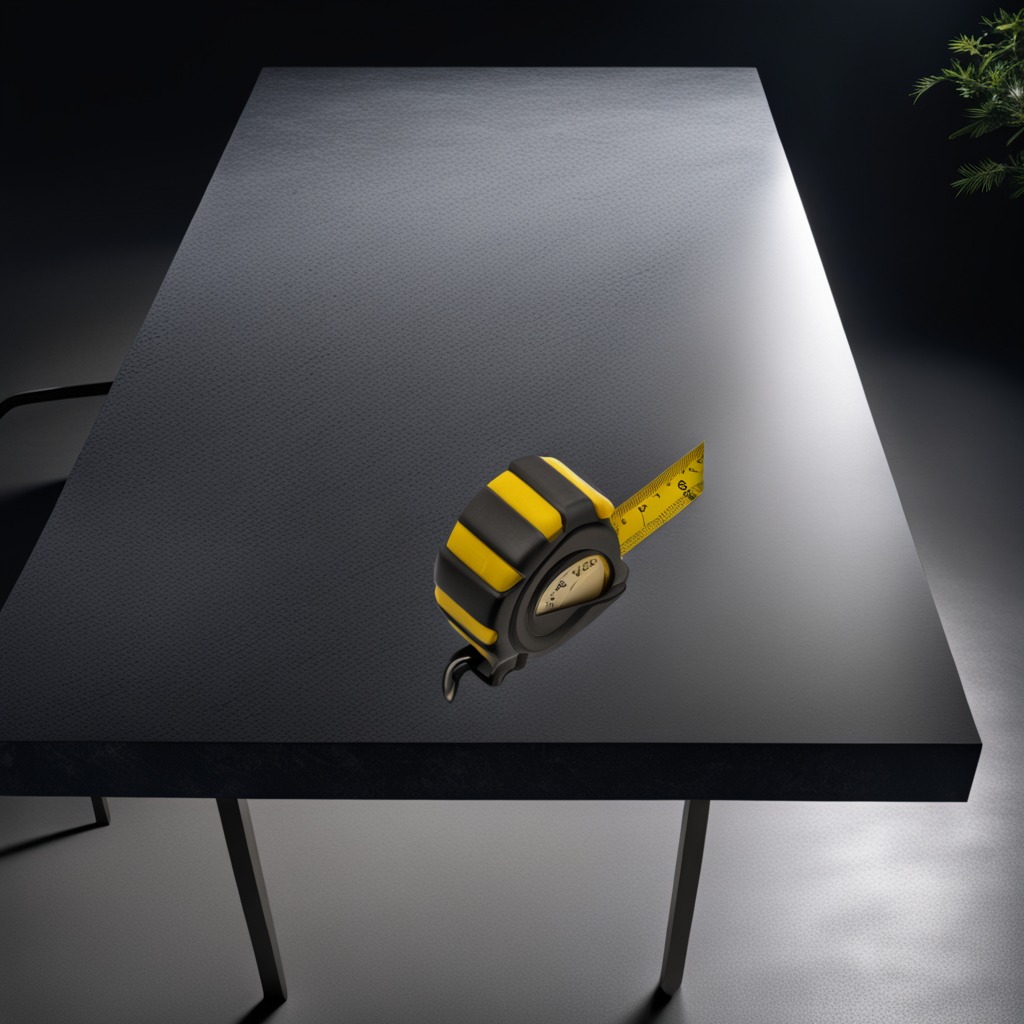
A measuring tape is lying on a clean granite table inside a workshop at night dim ambient light soft shadows worn but